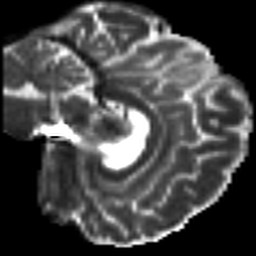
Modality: T2w
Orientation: sagittal
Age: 48
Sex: male
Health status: ill
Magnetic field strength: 3 T
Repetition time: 9 s
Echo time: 0.093 s